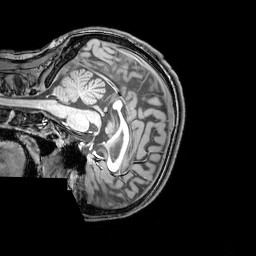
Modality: T1w
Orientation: sagittal
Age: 25
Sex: male
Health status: healthy
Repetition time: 0.081 s
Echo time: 0.037 s